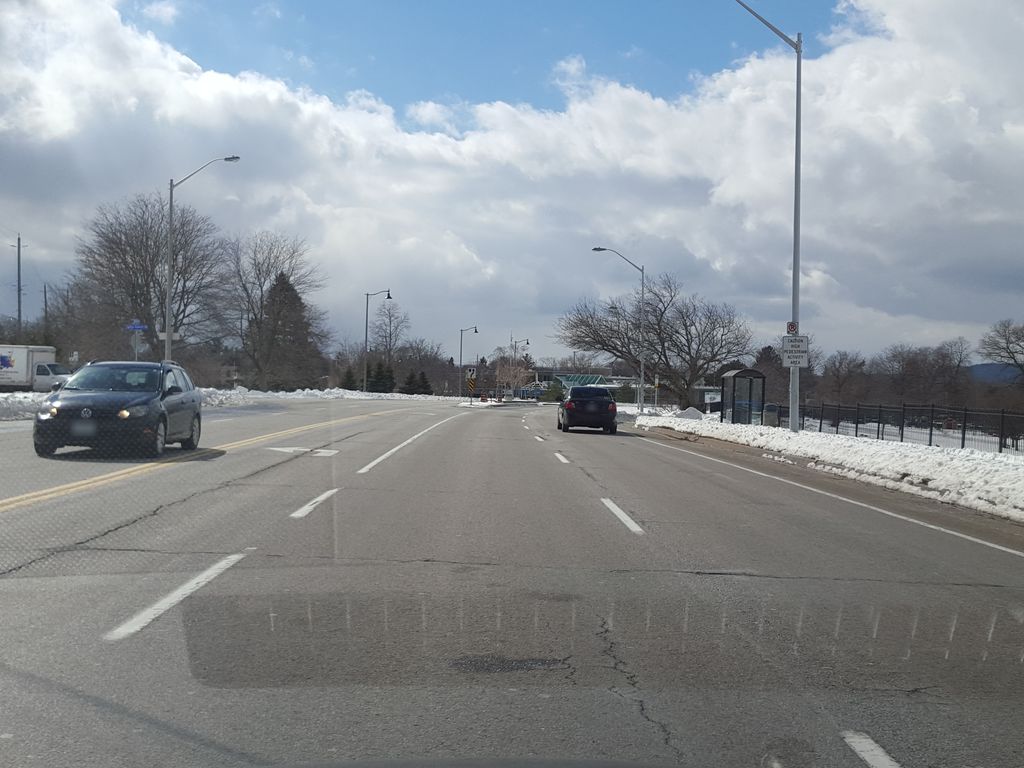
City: hamilton